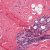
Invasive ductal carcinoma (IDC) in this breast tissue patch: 0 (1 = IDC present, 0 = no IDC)